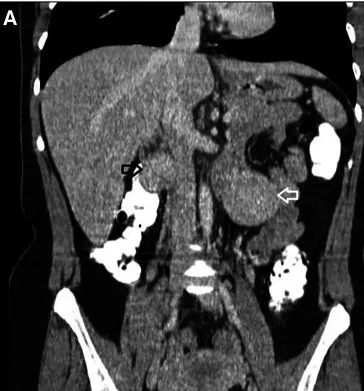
Imaging before the first surgery where both tumors are apparent. Computed Tomography with intravenous contrast, coronal view.
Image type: radiology (ct)